Question: I'm a developer with limited HTML/CSS design experience. I have been stuck trying to create this simple form for over an hour so I'm giving up and asking for help.

I tried doing something like this:
'''
<ul>
<li><label>Name:</label><span class="line">&nbsp</span></li>
...
</ul>
li label {
display: inline-block;
}
li span {
display: inline-block;
width: 100%;
border-bottom: 1px solid #000;
}
'''
I have no idea how I can express that I want the span to take up 100% of the width between the label and the containing div.
I would like the rendered HTML to look exactly like my example image. That is, the entire list item should not be underlined, only the space where the customer is to fill in the information.
Please let me know how I can achieve this. Thank you!!!
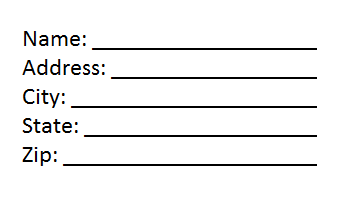
Answer: <URL> of what you want to do. Basically, you give the 'li' a bottom border, and overlap it with the 'label''s border to cover up the black line.
'''
li
{
border-bottom: 1px solid black;
width: 250px;
}
label
{
border-bottom: 2px solid white;
padding-right: 5px;
}
'''
---
I'm not sure how cross browser the above solution is, so you might want to use a few extra directives, <URL>:
'''
li
{
border-bottom: 1px solid black;
width: 250px;
}
label
{
background: white;
position: relative;
border-bottom: 2px solid white;
padding-right: 5px;
}
'''
---
(as far as I can tell):
Thanks to @Joseph, there's <URL> to a thin line being displayed under the label.